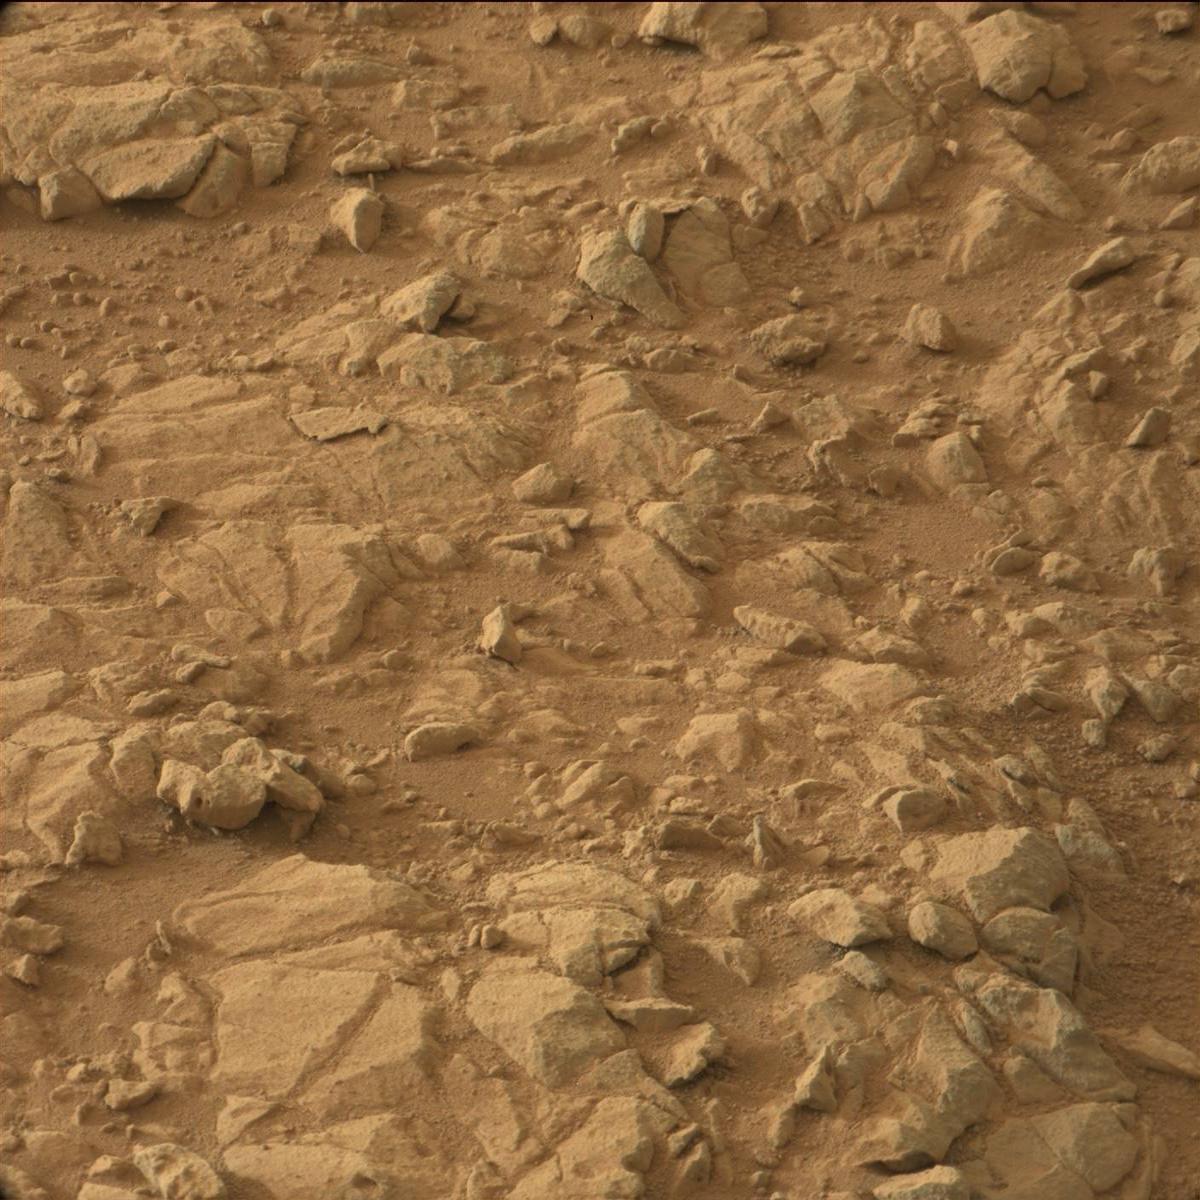
Terrain classes present: Bedrock, Sand / Soil